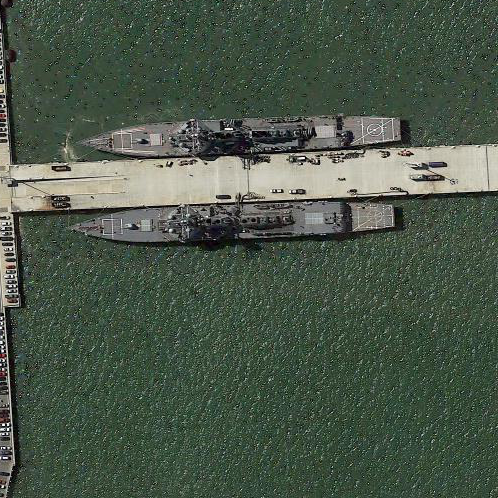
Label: destroyer